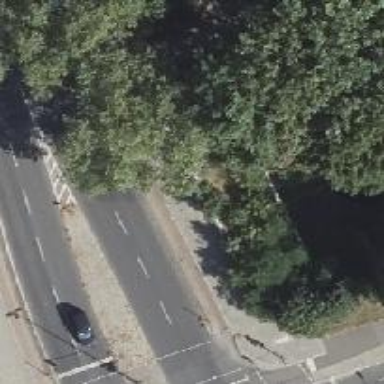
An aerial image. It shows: Primary highway bridge with asphalt surface. There is cycle track on the right side.